Question: This is my code:
'''
var holder = $('#line-chart');
if (holder.length) {
$.plot(holder, [
{ data: data[0].data, lines: { show: true }, label:"Service Level" },
{ data: data[1].data, bars: { show: true }, yaxis: 2, label:"# Of Calls" } // set second series to use second axis
], {
yaxes: [{
min: 0, // options for first axis
tickFormatter: function (val, axis) {
return val + '%';
}
}, {
alignTicksWithAxis: 1, // options for second axis, put it on right
position: "right"
}],
xaxis: {
min: minVal.getTime(),
max: maxVal.getTime(),
mode: "time",
timeformat: timeFormat,
//twelveHourClock: true,
tickSize: [tickVal, modeChart],
//monthNames: ["Jan", "Feb", "Mar", "Apr", "May", "Jun", "Jul", "Aug", "Sep", "Oct", "Nov", "Dec"],
tickLength: 0
},
grid: {
hoverable: true,
clickable: false,
borderWidth: 0
},
});
}
'''
This is the result:

Please notice that the 'Service Level' line (the orange one) is goes from 'Aug' to the top left. could you help me here please?
I got the data from this operation
'''
var data = $.map(result, function (arr, key) {
return { label: key, data: arr };
});
'''
where 'results' comes from json request, and to print you the 'result' I did this
'''
var s = JSON.stringify(result);
console.log(s)
'''
and this is what the console shows
> {"ServiceLevel":[[1390608000000,50],[1392595200000,0],[1393286400000,66.66666666666667],[1393891200000,50],[1394064000000,0],[1394236800000,50],[1394323200000,0],[1394841600000,50],[1394928000000,33.333333],[1395014400000,0],[1395100800000,50],[1395273600000,0],[1395446400000,0],[1395619200000,0],[1395705600000,0],[1395878400000,50],[1396310400000,50],[1396483200000,0],[1396656000000,0],[1396828800000,50],[1396915200000,50],[1397001600000,50],[1397347200000,33.333333],[1397433600000,50],[1397952000000,0],[1398124800000,50],[1398556800000,0],[1398902400000,45],[1399075200000,0],[1399161600000,0],[1399334400000,0],[1399420800000,50],[1399680000000,0],[1399852800000,50],[1399939200000,0],[1400025600000,0],[1400112000000,33.333333],[1400284800000,40],[1400371200000,0],[1400457600000,50],[1400716800000,40],[1402185600000,50],[1402358400000,50],[1402531200000,0],[1402704000000,44.117647],[1402876800000,50],[1403308800000,50],[1403481600000,50],[1403913600000,0],[1407283200000,0],[1390780800000,100],[1391040000000,100],[1391558400000,100],[1392249600000,100],[1392681600000,75],[1392854400000,100],[1396137600000,100],[1397260800000,100],[1399507200000,100],[1400889600000,88.888888],[1401840000000,100],[1403654400000,100],[1407369600000,70.83333300000001],[1407628800000,100]],"NumberOfCalls":[[1390608000000,50],[1392595200000,2],[1393286400000,14],[1393891200000,7],[1394064000000,1],[1394236800000,36],[1394323200000,3],[1394841600000,10],[1394928000000,11],[1395014400000,2],[1395100800000,45],[1395273600000,24],[1395446400000,13],[1395619200000,11],[1395705600000,11],[1395878400000,3],[1396310400000,18],[1396483200000,44],[1396656000000,2],[1396828800000,4],[1396915200000,25],[1397001600000,3],[1397347200000,11],[1397433600000,10],[1397952000000,15],[1398124800000,18],[1398556800000,1],[1398902400000,13],[1399075200000,2],[1399161600000,2],[1399334400000,1],[1399420800000,16],[1399680000000,3],[1399852800000,19],[1399939200000,32],[1400025600000,1],[1400112000000,20],[1400284800000,6],[1400371200000,3],[1400457600000,9],[1400716800000,12],[1402185600000,21],[1402358400000,14],[1402531200000,4],[1402704000000,37],[1402876800000,13],[1403308800000,18],[1403481600000,2],[1403913600000,1],[1407283200000,2],[1390780800000,2],[1391040000000,6],[1391558400000,6],[1392249600000,5],[1392681600000,6],[1392854400000,1],[1396137600000,2],[1397260800000,2],[1399507200000,1],[1400889600000,18],[1401840000000,6],[1403654400000,3],[1407369600000,16],[1407628800000,1]]}
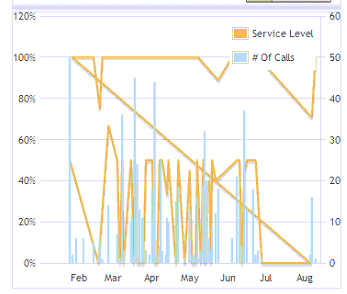
Answer: The line goes back to top-left because that is what your data does.
Your first service level is [1390608000000,50]. Subsequent service levels have the first number (the x coordinate) increasing .... Until it comes to :
'''
[1407283200000,0],[1390780800000,100],[1391040000000,100], ....
'''
See - the x coordinate has switched back to (pretty much) the same as the start, but the y coordinate is 100%.
So no problem with your code - it's the data.